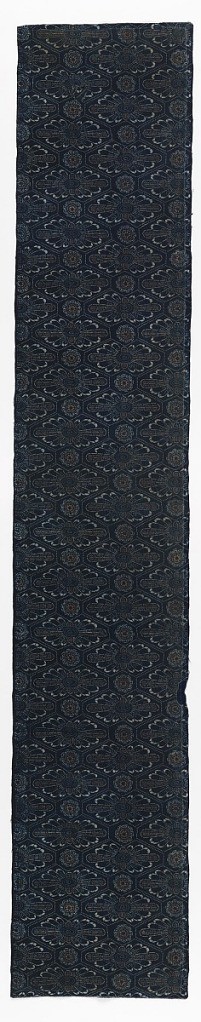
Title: Textile
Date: late 19th century
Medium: cotton Technique: plain weave, indigo dyed, resist applied with stencil (katazome)
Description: Oval and circular floral rosettes in dotted goemetrical framework, forming overall pattern, In white with occasional hand application of orange, on blue ground.